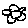
Label: flower